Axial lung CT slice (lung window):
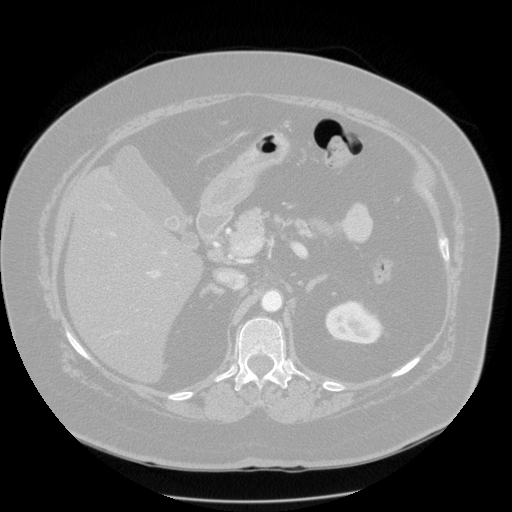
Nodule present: no